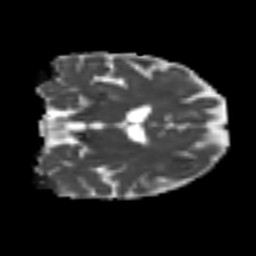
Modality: MD
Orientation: coronal
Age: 61
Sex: male
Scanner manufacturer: siemens
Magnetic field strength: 3 T
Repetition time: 4.987 s
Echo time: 0.0792 s